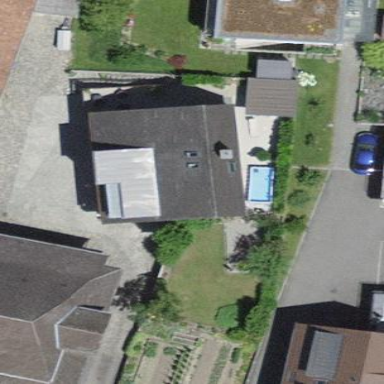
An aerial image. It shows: Residential building.